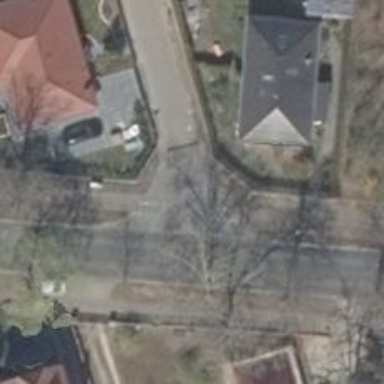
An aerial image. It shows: Road with "give way" sign.